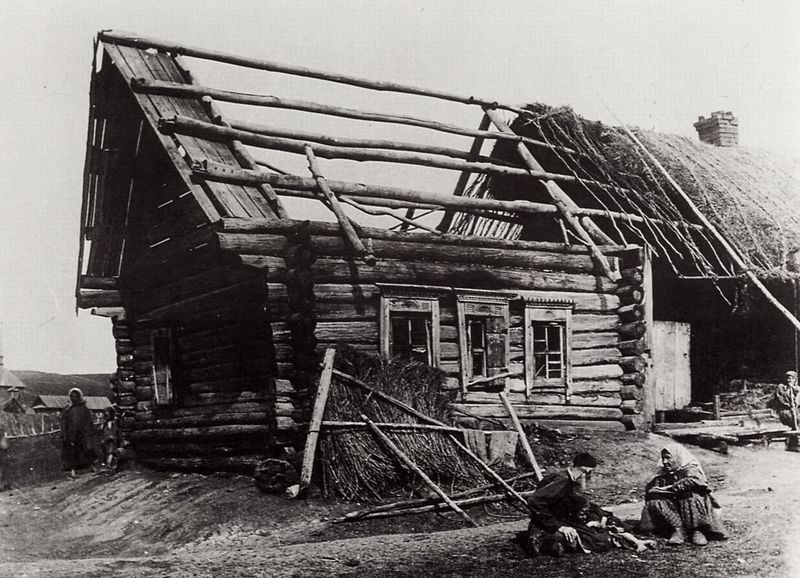
Titel: Haus des Tataren Solovatov im Dorf Kadomka
Künstler: Maxim Petrovic Dmitriev
Schlagwörter: himmel, mann, schatten, weiß, frauen, menschen, sitzen, fenster, frau, grau, holz, licht, schwarz, stroh, dach, gebäude, haus, weg, zaun, architektur, arm, mensch, stehen, erde, hütte, sonne, personen, bauern, kamin, schornstein, reisig, russland, hang, dorf, giebel, bauernhof, hof, schlot, brand, holzstämme, krieg, sturm, zerstörung, balken, bauer, foto, fotografie, photographie, ruine, reetdach, scheune, strohdach, dachstuhl, photo, holzhütte, bau, holzhaus, blockhaus, pfetten, satteldach, neubau, rofen, reed, einsturz, blockhütte, dachdecker, blockbauweise, baz, dachdecken, mittelpfette, phase, philemon und baucis